Question: So I've written an Azure worker role and some unit tests to verify that it works as expected. The problem is that CloudConfigurationManager.GetSetting always returns null.
The following WorkerRole method is called before any unit test is run:
'''
public override bool OnStart()
{
string connectionString = CloudConfigurationManager.GetSetting("StorageConnectionString");
var account = CloudStorageAccount.Parse(connectionString);
...
}
'''
I used Visual Studio's settings gui to actually set the connection string properties (different ones for local and cloud deployments) so I know the cscfg files should be valid.
Here's what the local ServerAgent settings look like:
'''
<Role name="ServerAgent">
<Instances count="1" />
<ConfigurationSettings>
<Setting name="Microsoft.WindowsAzure.Plugins.Diagnostics.ConnectionString" value="UseDevelopmentStorage=true" />
<Setting name="StorageConnectionString" value="SUPER SEKRET" />
</ConfigurationSettings>
'''
So I guess the question is, ? The unit test project takes a reference to the ServerAgent project, but the ServerAgent project doesn't take any sort of reference to the CloudService project.

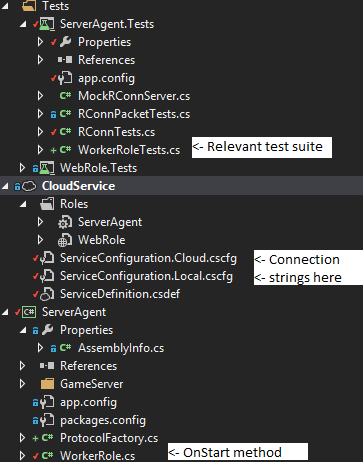
Answer: When a test runner executes tests, it typically runs the tests in either of
- -
It depends a little on the test runner, but using a new AppDomain seems to be the most common approach these days.
Each new process or AppDomain has its own configuration settings, which are going to be your .cscfg files. Typically, by convention, most test runners will pick up configuration settings from the unit test project's app.config file, so .
That said, I'd recommend that you your System Under Test so that it doesn't depend on configuration settings, because configuration settings are very difficult to vary during testing.
Imagine that you'd like to test the behaviour of your system for different configuration values. If you use the configuration files, you can't easily do that.
While I realize that an Azure Worker Role requires that there's an 'OnStart' method with a particular signature, implement it as a <URL>:
'''
public override bool OnStart()
{
string connectionString =
CloudConfigurationManager.GetSetting("StorageConnectionString");
return OnStartImpl(connectionString);
}
public bool OnStartImpl(string connectionString)
{
// Put all implementation code here
}
'''
Then test 'OnStartImpl' instead.
BTW, if you're running automated tests that connect to real cloud services, they're not , but <URL>. While I don't know your motivation for writing tests, consider writing most of your tests so that they do not depend on extraneous services.